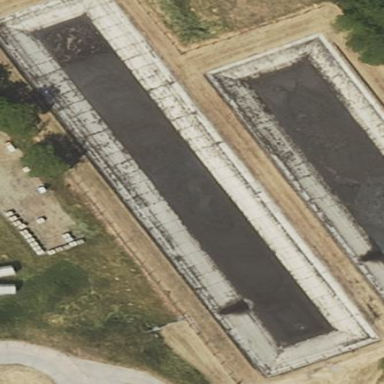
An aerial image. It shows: Sewage reservoir.